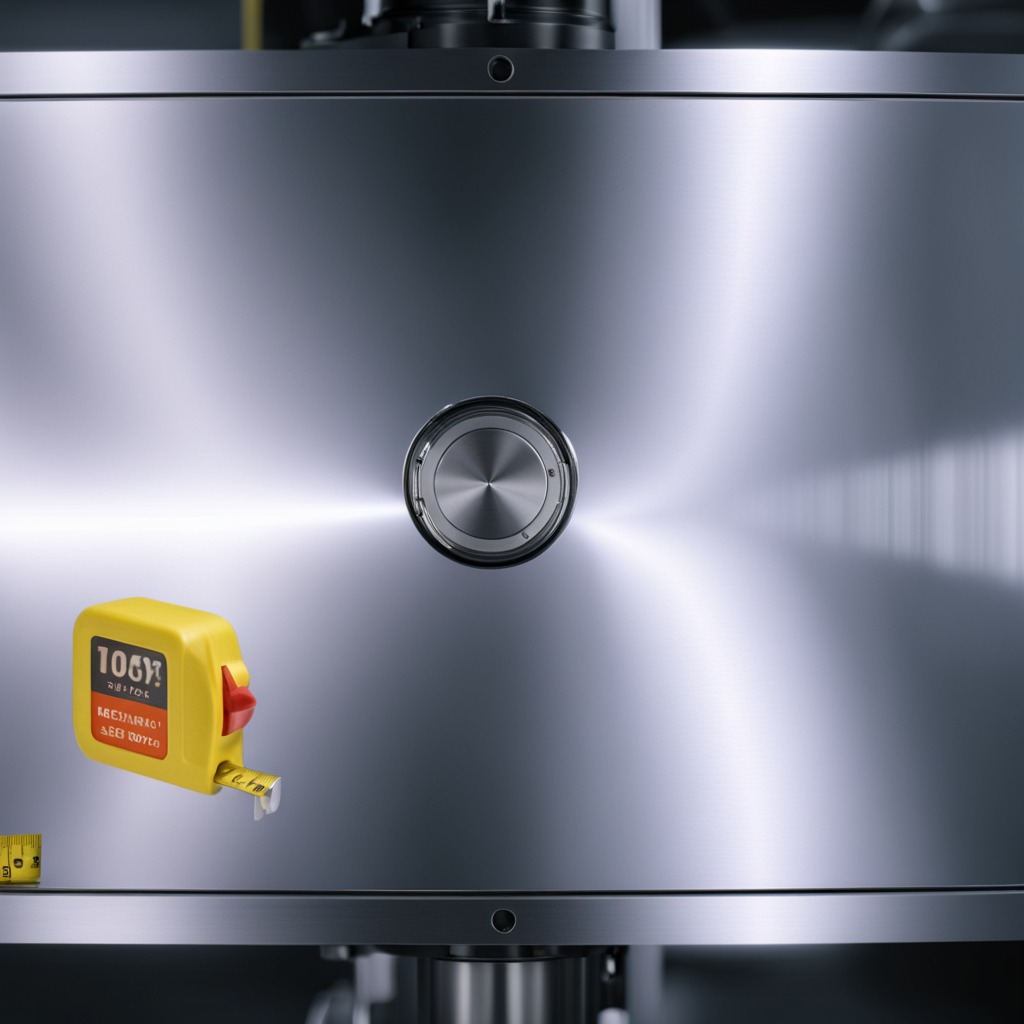
A measuring tape is lying on a metal table in a machine shop under fluorescent lights.